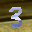
Label: 3